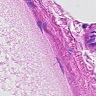
Metastatic tissue present: no